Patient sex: M
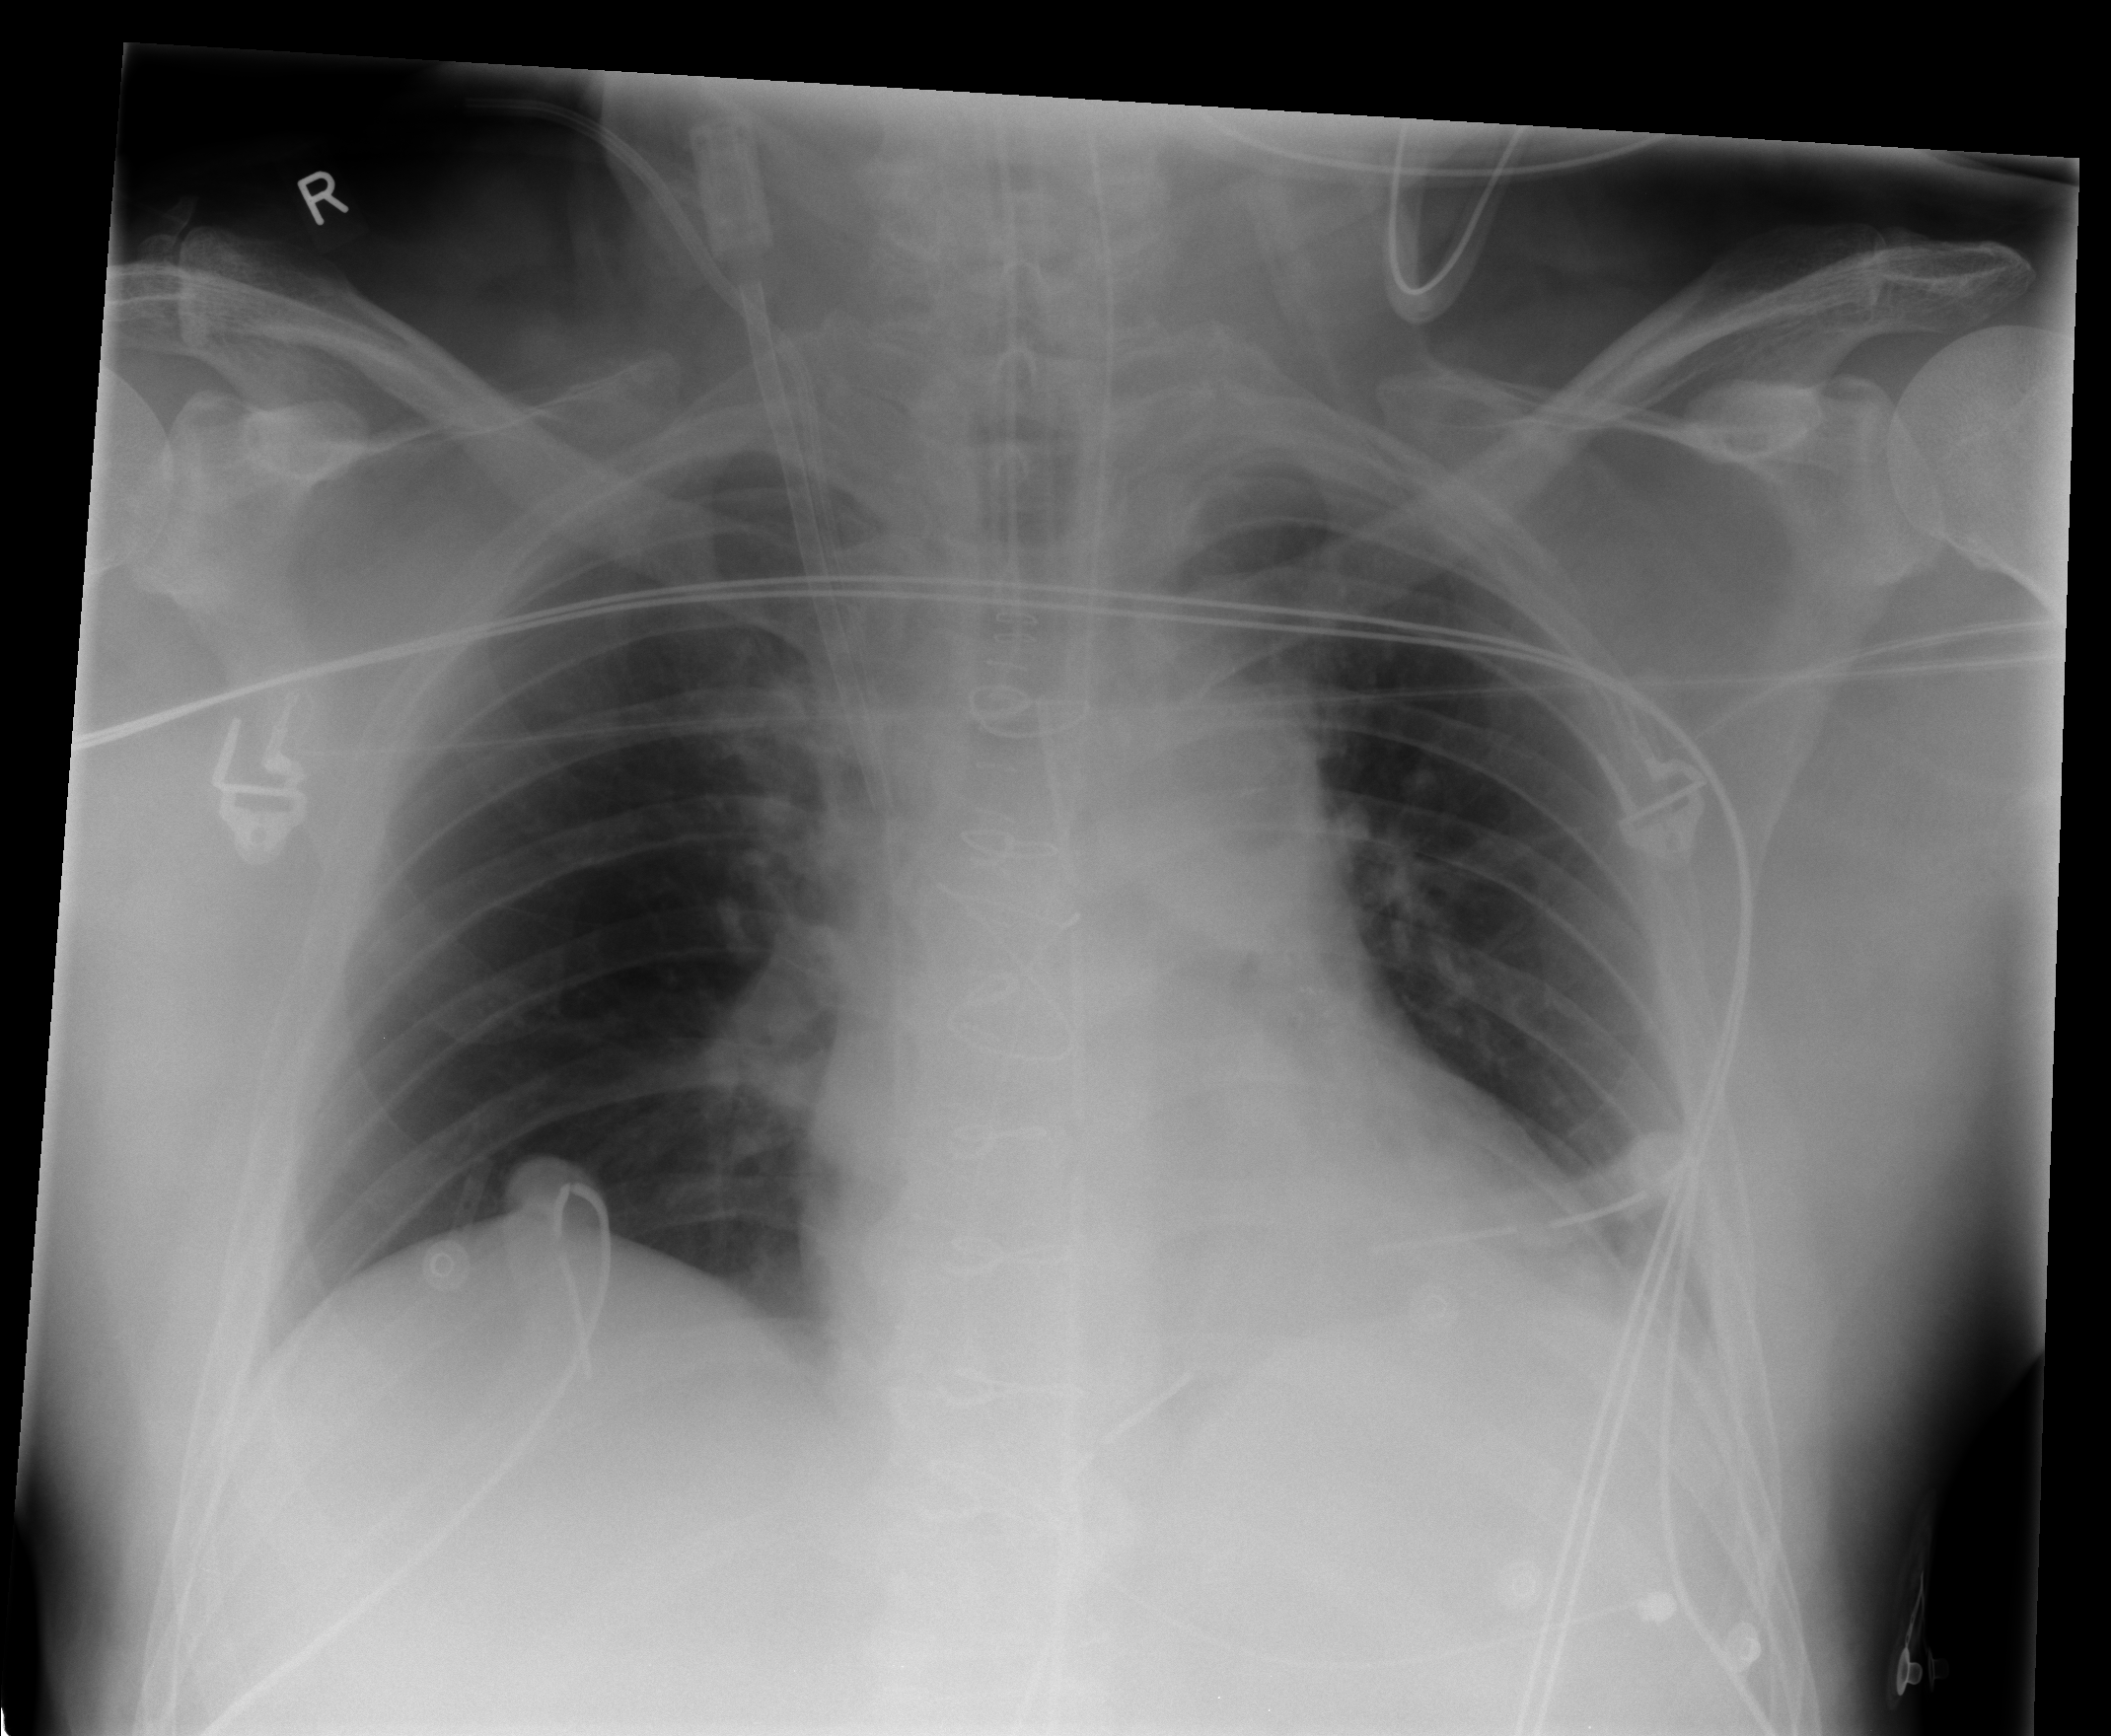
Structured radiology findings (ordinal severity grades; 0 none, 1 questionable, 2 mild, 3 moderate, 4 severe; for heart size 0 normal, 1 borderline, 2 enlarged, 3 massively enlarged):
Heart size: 0
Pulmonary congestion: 0
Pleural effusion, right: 0
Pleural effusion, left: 1
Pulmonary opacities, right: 0
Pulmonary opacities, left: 0
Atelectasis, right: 0
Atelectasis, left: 0